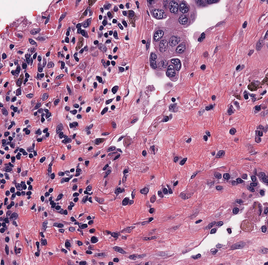
Tumor epithelial tissue: yes
Tumor-associated stroma tissue: yes
Normal tissue: no